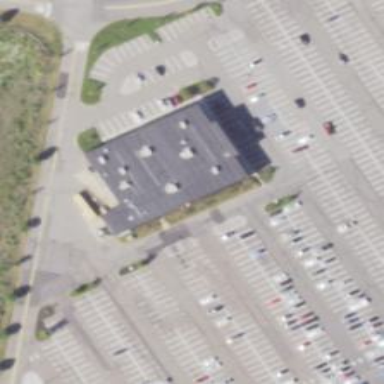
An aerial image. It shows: Retail building.